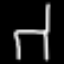
Label: chair